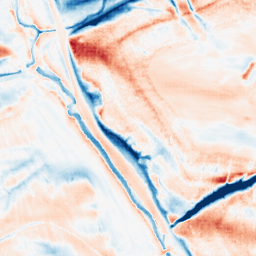
Category: classical
Decomposition family: gaussian_anisotropic
Decomposition parameters: sigma_x: 2
sigma_y: 10
Upsampling method: sinc_blackman
Upsampling parameters: scale: 8
kernel_size: 16
Upsampling scale: 8